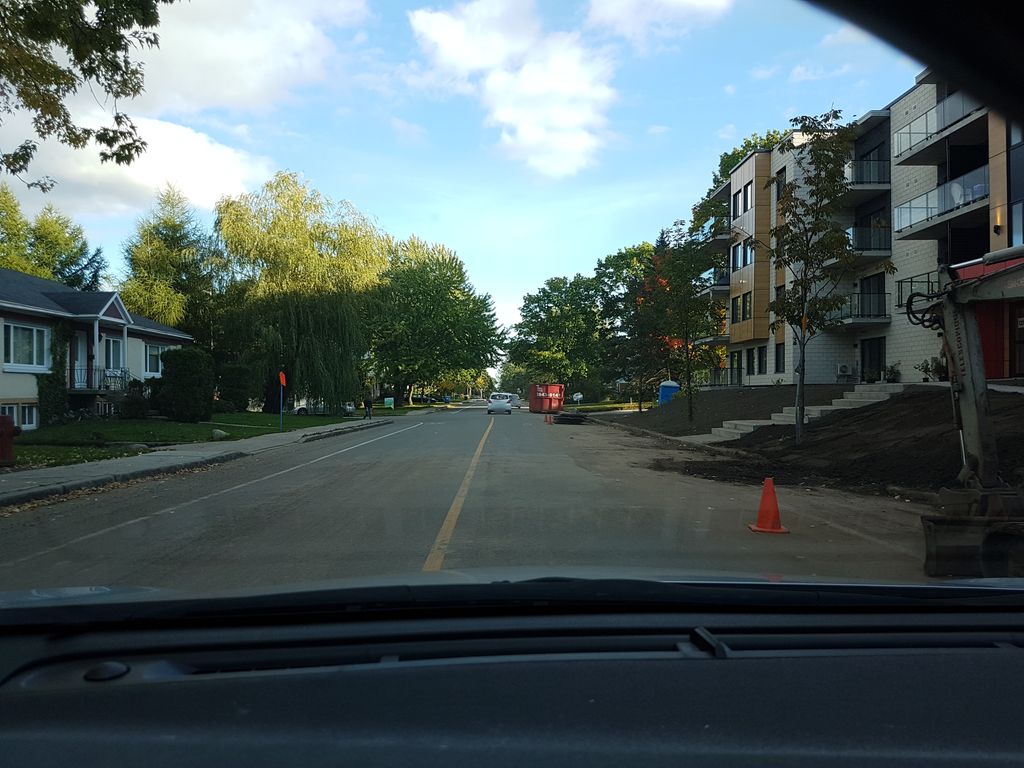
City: quebec_city